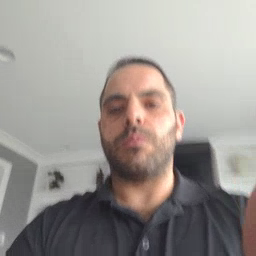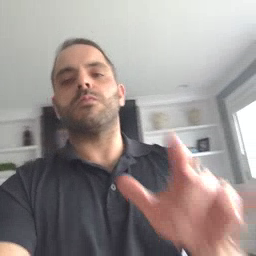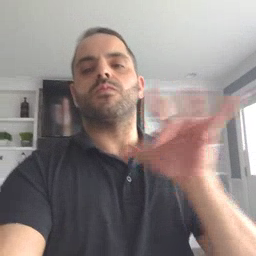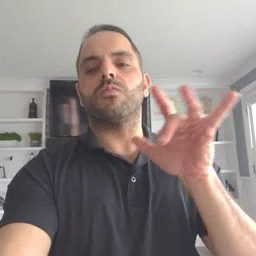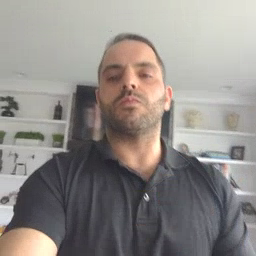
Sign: yucky